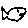
Label: fish